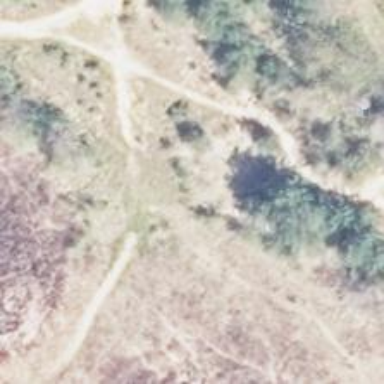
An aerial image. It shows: Ground path.